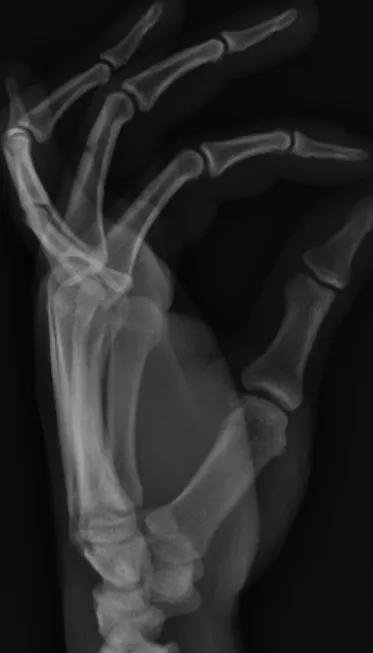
Radiograph demonstrating a boutonniere deformity (late) with the proximal interphalangeal joint in flexion and the distal interphalangeal joint in hyperextension.
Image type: radiology (x_ray)